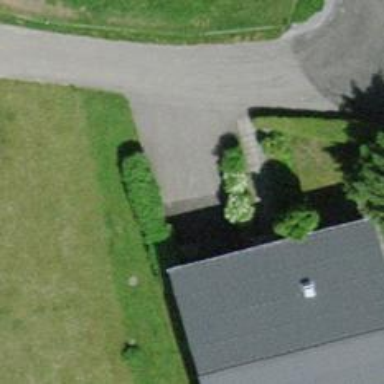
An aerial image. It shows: Hedge acting as barrier.